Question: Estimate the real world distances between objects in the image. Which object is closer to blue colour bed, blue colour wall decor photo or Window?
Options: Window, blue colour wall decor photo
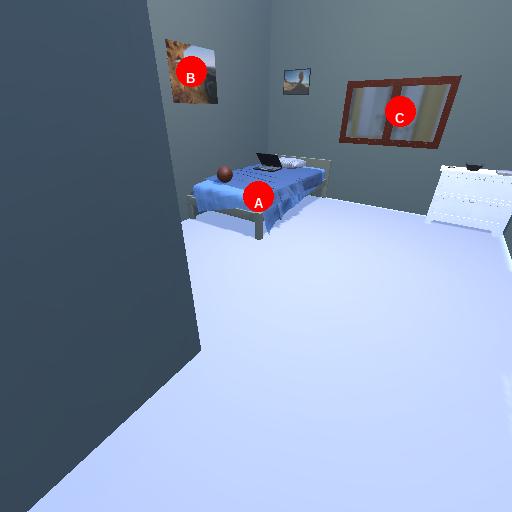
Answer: Window